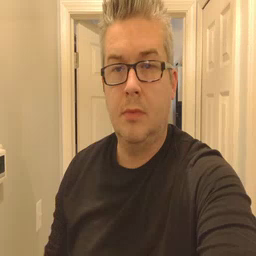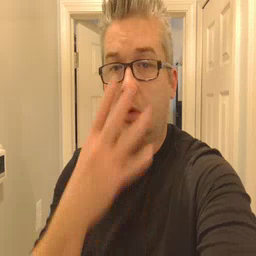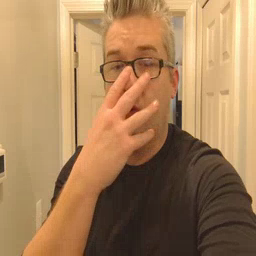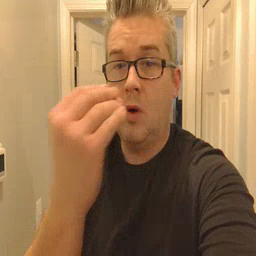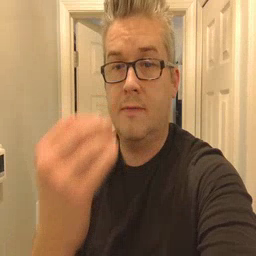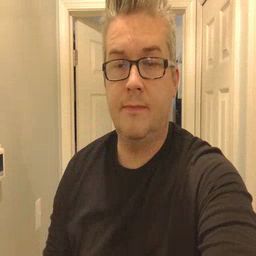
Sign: wolf